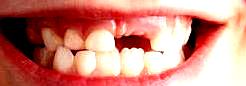
Condition: hypodontia